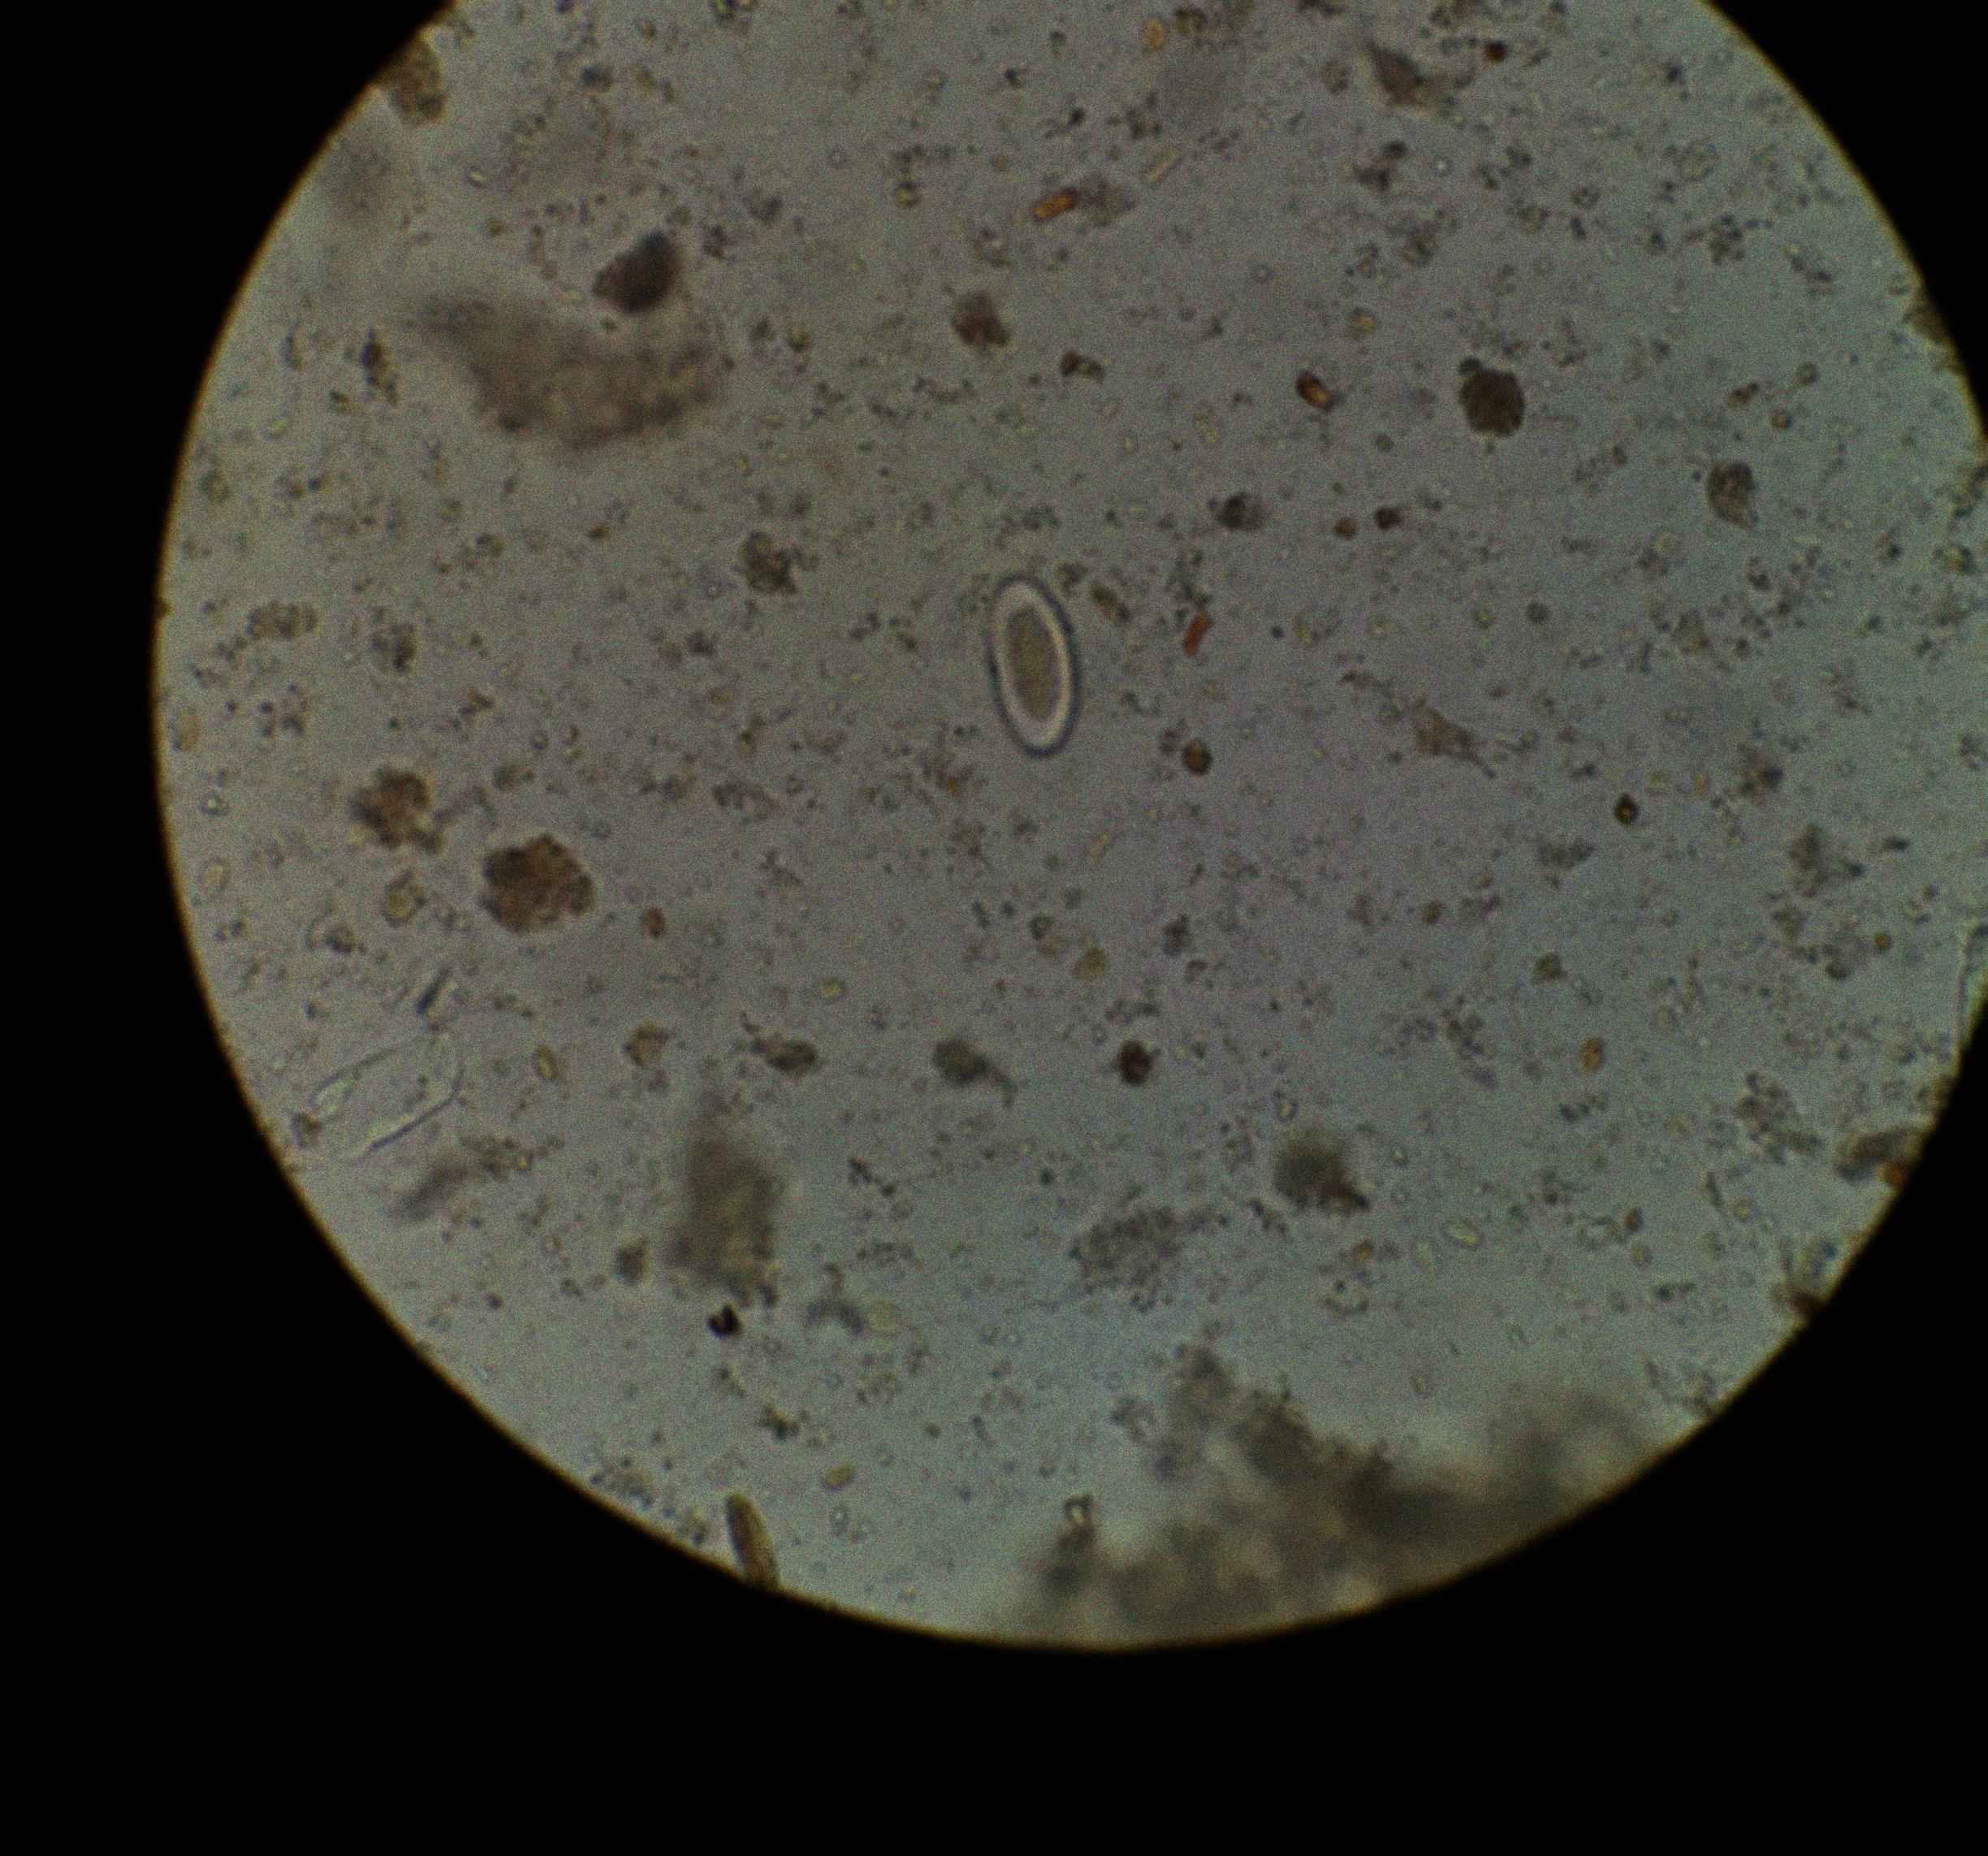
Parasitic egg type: Enterobius vermicularis